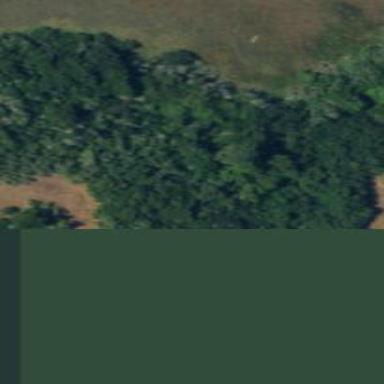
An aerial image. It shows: Evergreen needle-leaved woodland.